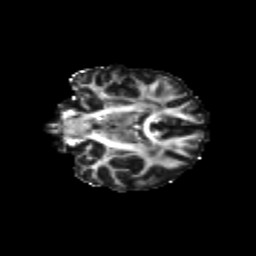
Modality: FA
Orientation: coronal
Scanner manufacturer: siemens
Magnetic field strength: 3 T
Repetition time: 9.2 s
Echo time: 0.084 s